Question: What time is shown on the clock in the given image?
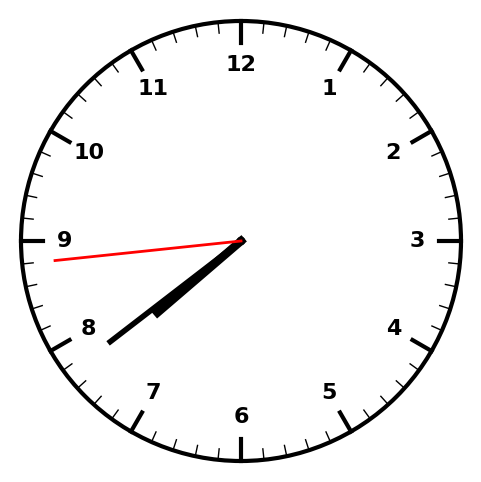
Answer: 07:38:44